Question: I would like to create 4 blocks in my page to show different information.
Ideally, i would like to have this result :

What is the best way for creating and positioning theses blocks ?
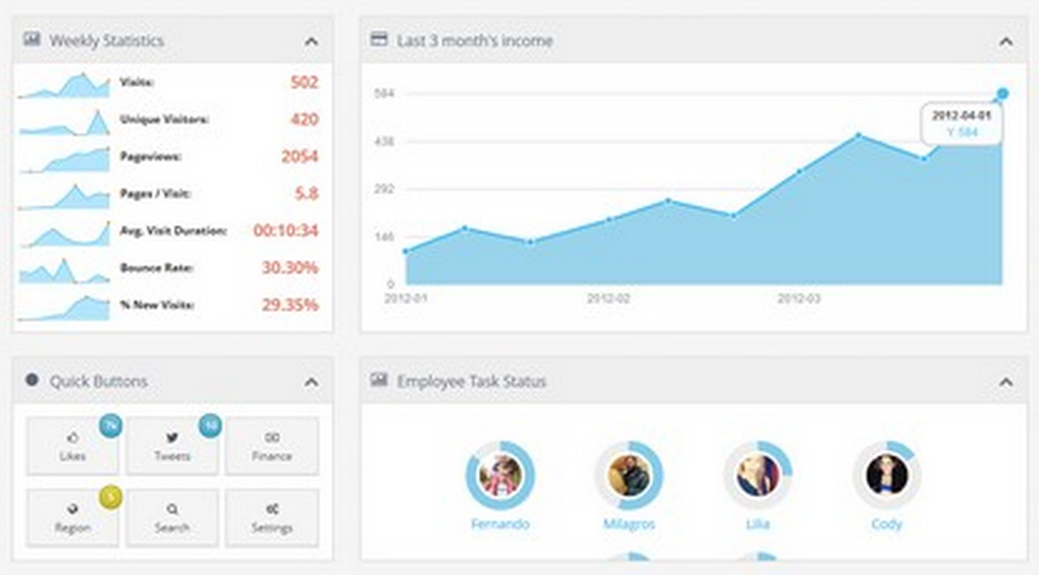
Answer: If your boxes are going to have fixed heights, then you could simply float them.
'''
.container {
max-width: 960px;
margin: 0 auto;
overflow: hidden;
}
.box-1, .box-2, .box-3, .box-4 {
float: left;
margin: 1%;
min-height: 150px;
box-sizing: border-box;
-moz-box-sizing: border-box;
background-color: teal;
}
.box-1, .box-2 {
height: 200px;
}
.box-1, .box-3 {
width: 60%;
}
.box-2, .box-4 {
width: 36%;
}
'''
<URL>